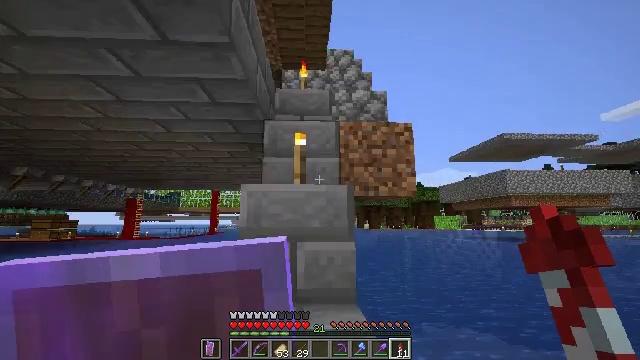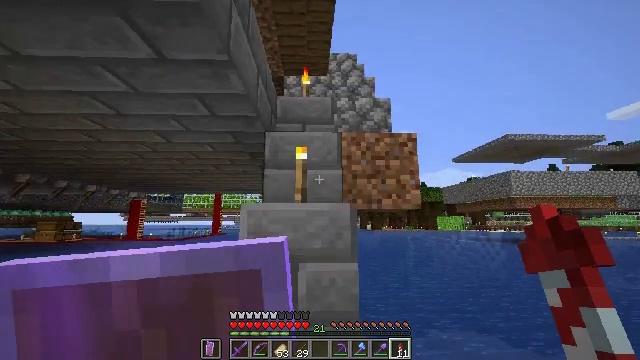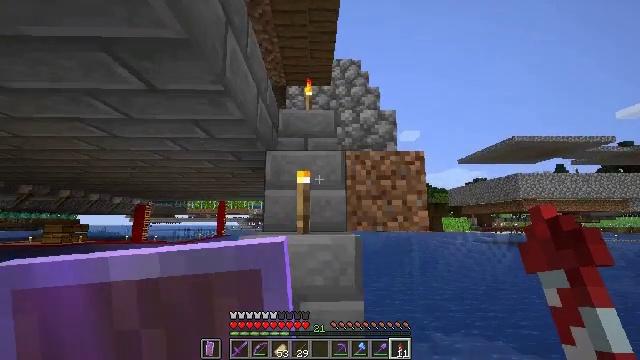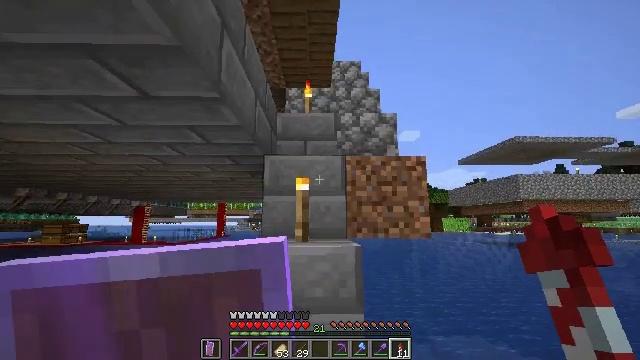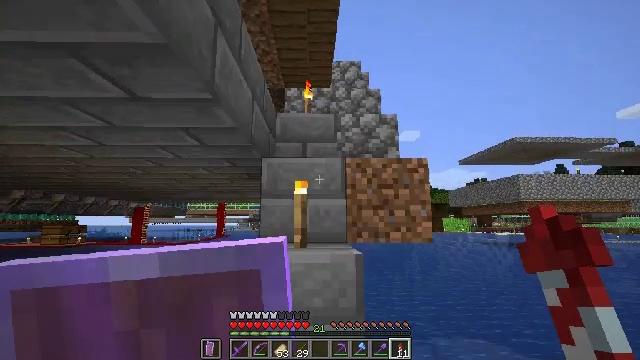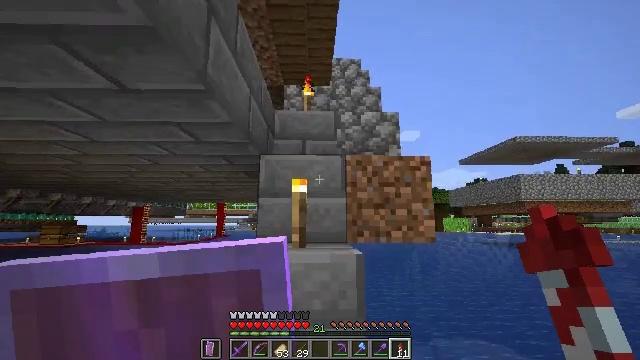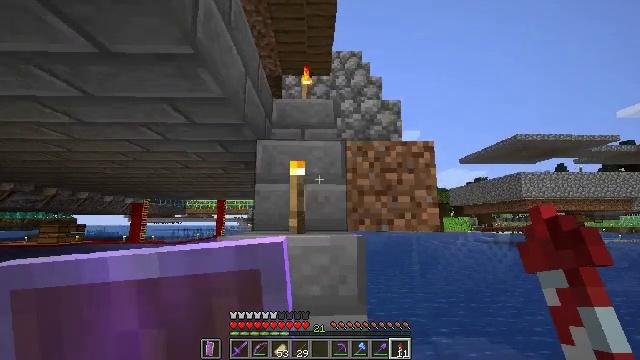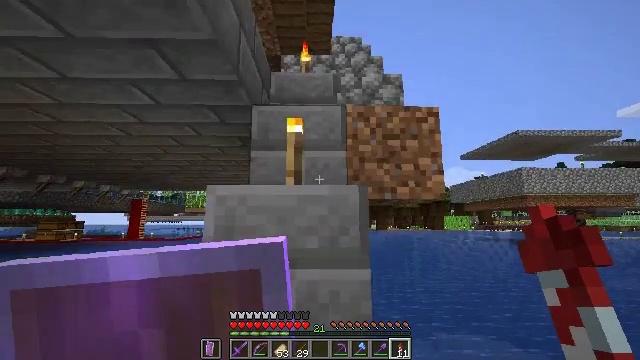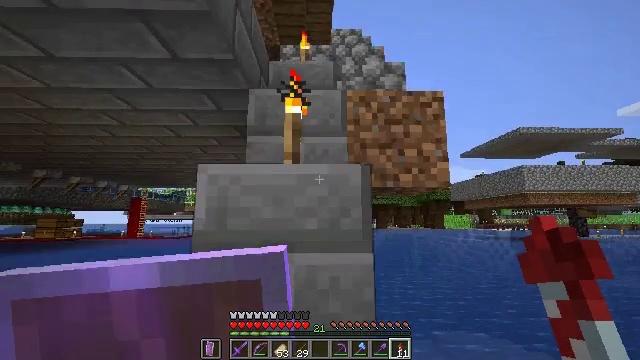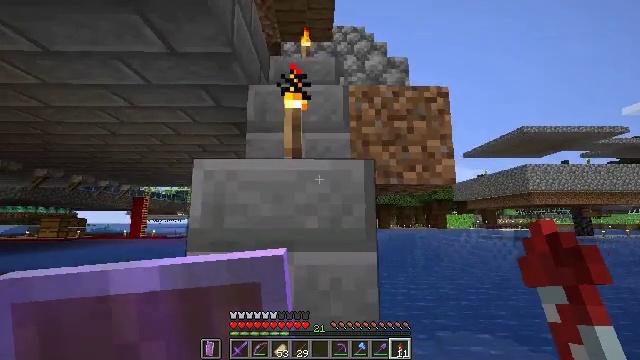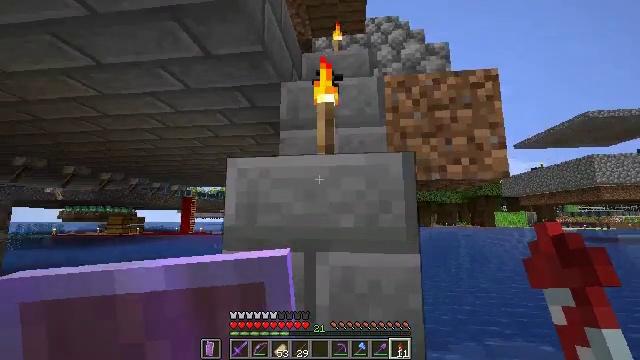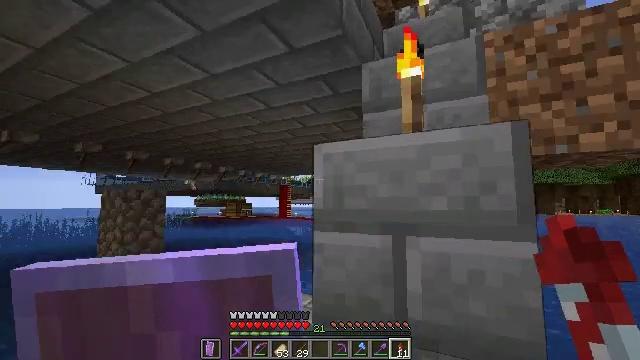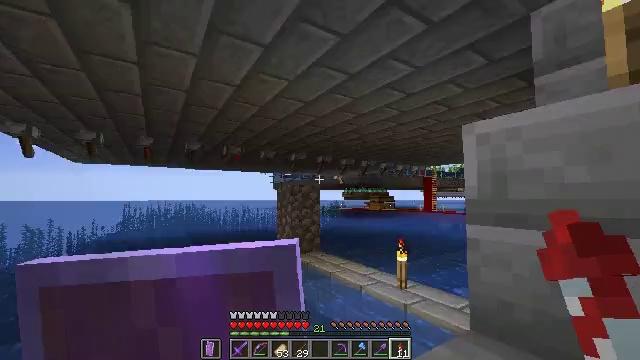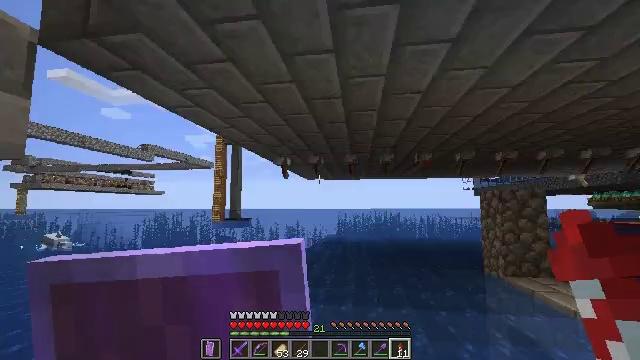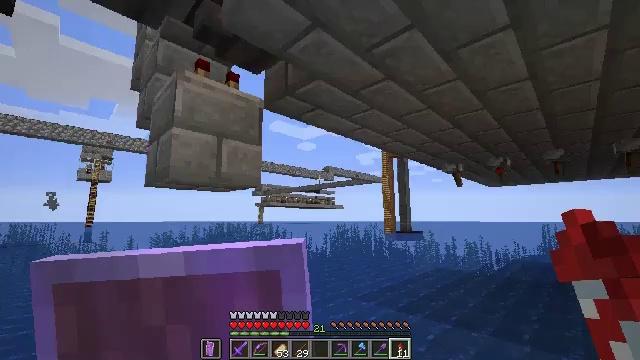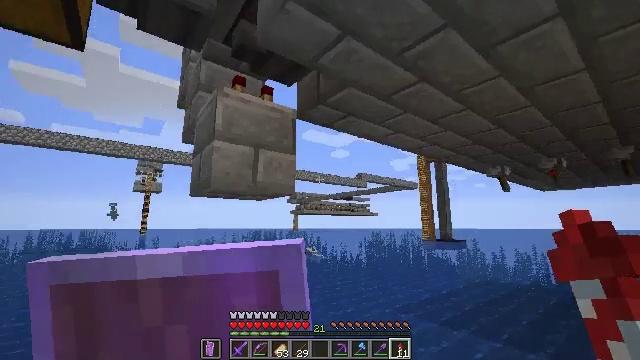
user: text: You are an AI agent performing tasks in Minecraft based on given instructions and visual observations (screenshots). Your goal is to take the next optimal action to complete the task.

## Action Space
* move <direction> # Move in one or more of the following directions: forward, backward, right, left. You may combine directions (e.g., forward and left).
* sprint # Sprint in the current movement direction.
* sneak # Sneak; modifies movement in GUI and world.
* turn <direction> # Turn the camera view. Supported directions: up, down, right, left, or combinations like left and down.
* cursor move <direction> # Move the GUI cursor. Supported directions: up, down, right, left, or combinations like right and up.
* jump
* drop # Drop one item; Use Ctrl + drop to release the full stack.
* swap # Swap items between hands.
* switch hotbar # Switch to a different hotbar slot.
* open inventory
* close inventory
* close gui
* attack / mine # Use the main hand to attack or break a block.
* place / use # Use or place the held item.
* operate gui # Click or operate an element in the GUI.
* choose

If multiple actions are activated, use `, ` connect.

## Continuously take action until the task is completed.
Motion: motion action
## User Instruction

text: Remove wheat seeds from the inventory.
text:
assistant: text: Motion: move forward
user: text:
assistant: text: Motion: move forward
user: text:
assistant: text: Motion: move forward
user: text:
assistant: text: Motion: move forward
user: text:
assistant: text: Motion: move forward
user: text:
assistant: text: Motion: move forward
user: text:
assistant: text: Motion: move forward
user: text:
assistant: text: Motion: move forward
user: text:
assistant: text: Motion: no_op
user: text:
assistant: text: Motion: turn left
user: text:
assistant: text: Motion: turn left and down
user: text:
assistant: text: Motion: turn left and down
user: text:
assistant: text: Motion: turn left and up
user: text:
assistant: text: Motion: turn left and up
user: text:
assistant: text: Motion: turn left and up
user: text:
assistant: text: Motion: turn left and up
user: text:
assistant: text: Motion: turn left and up
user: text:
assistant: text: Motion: no_op
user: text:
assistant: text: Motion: no_op
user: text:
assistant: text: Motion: no_op
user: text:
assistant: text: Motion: no_op
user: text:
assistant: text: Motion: turn left and up
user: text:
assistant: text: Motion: turn left
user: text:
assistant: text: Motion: no_op
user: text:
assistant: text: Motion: no_op
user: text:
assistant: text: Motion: turn left
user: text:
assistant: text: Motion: turn left and up
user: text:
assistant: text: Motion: turn left and up
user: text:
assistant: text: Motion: turn left and up
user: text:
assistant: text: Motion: turn left and up